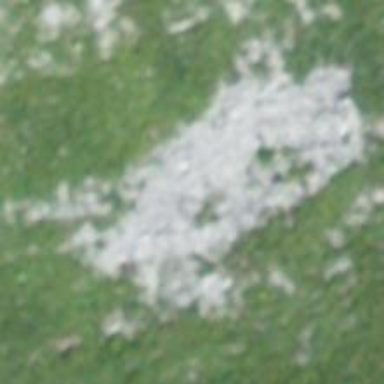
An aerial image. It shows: Natural scree.